Field crop: maize
Growth stage: 2
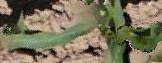
Species: maize